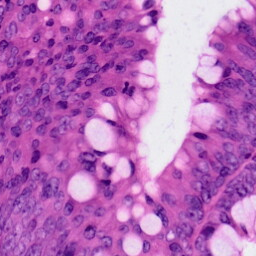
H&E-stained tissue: Colon